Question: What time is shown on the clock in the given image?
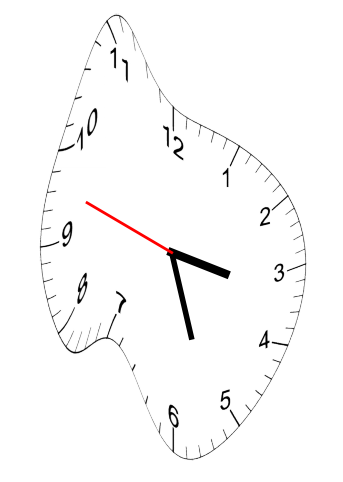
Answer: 03:26:48